Aerial crown-view tile of a tropical tree (Barro Colorado Island, Panama), acquired 20250414:
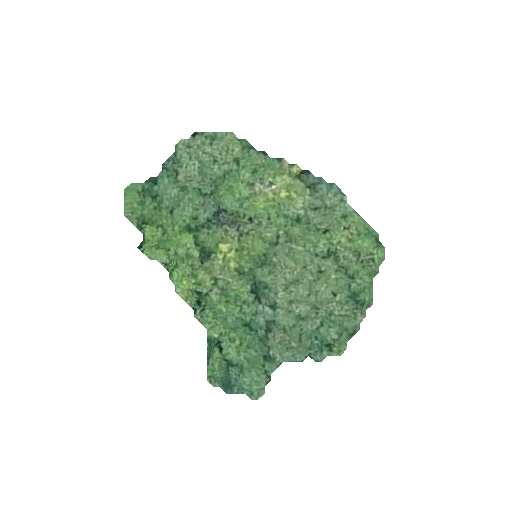
Species: Protium panamense
GBIF accepted scientific name: Protium panamense
Crown area: 62.566 m²